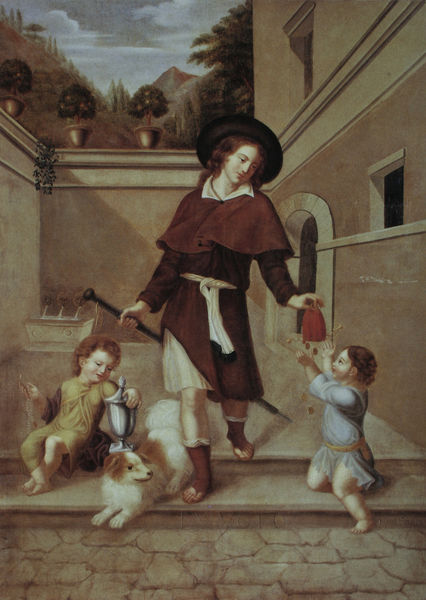
Titel: Der Heilige Rochus
Künstler: Luise Seidler
Standort: Bingen am Rhein
Institution: Rochuskapelle
Schlagwörter: baum, berg, blau, gemälde, gewitter, hand, himmel, mann, umhang, weiß, wolken, bäume, gelb, grün, landschaft, menschen, mädchen, ocker, sitzen, stadt, blumen, braun, fenster, frau, hut, kleid, kleider, köpfe, orange, schwarz, tür, gebäude, gürtel, haus, hund, hunde, rot, tier, beige, wand, architektur, kleidung, knoten, kragen, mensch, silber, stein, steine, herr, portrait, porträt, öl, horizont, busch, büsche, gehen, sonne, gold, kelch, kutte, mantel, realismus, kind, vater, pflanzen, perlen, renaissance, wald, brunnen, kinder, rund, sack, stock, amphore, garten, krug, putto, vase, zypressen, beine, hellblau, blumentopf, bäumchen, hündchen, kübel, topf, welpe, ecke, schlagschatten, bogen, italien, perspektive, pflaster, türen, schuhe, stab, buben, jungen, knaben, berge, gebirge, kette, mauer, hof, türe, romantik, treppe, spitz, spielen, vasen, stufe, stufen, sandalen, junge, revers, krempe, tor, blumentöpfe, töpfe, spiel, strümpfe, eingang, fugen, innenhof, deckel, knabe, hauswand, torbogen, geld, bergspitze, jungs, barfuß, greifen, schwert, säbel, degen, stiefel, heiter, beutel, geschenk, tasche, puppe, kleidchen, tracht, fries, villa, sims, biedermeier, sandale, jüngling, gesims, putz, gefleckt, lanschaft, wanderer, mittelalter, romanik, mönch, bettler, heiliger, trog, ausgang, kellerfenster, speer, geldbeutel, pokal, wanderstock, buchs, inennraum, heilig, putten, steinboden, gabe, spende, gebierge, spenden, schärpen, treue, münze, kleinkinder, börse, rundbogentür, schosshund, fenster7, martin, mildtätigkeit, pilger, münzen, stine, stiege, schenken, zwillinge, bonbons, barfu, rochus, wassertrog, schoßhündchen, hute, kübelpflanze, goldstücke, st martin, taler, speckbeine, treuesymbol, vorder-mittel-hintergrund, wandestock, schenen, gürtel#hut, geldmünze, rundportal, schlagworte des mitspielers